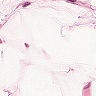
Metastatic tissue present: yes